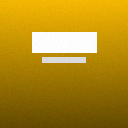
Screen state: on